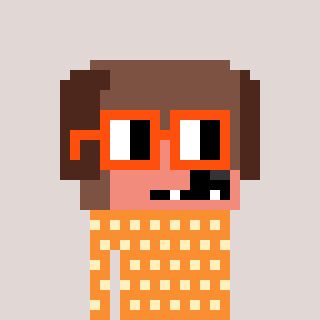
a pixel art character with square orange glasses, a dog-shaped head and a orange-colored body on a warm background